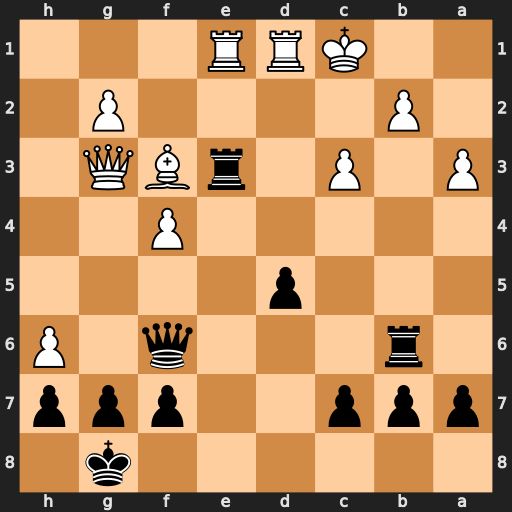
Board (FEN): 6k1/ppp2ppp/1r3q1P/3p4/5P2/P1P1rBQ1/1P4P1/2KRR3
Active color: b
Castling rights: -
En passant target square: -
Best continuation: Rxc3+ Kb1 Rc1+ Kxc1 Qxb2#